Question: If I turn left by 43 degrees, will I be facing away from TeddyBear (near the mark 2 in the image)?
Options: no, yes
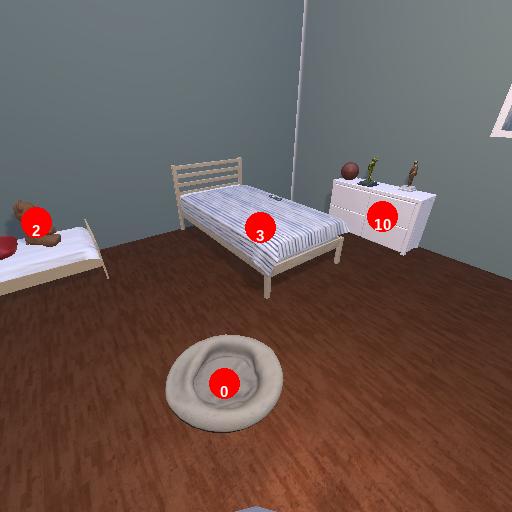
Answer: no